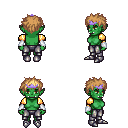
a pixel art fantasy rpg character, female body template, orc, green skin, gold arm armor, metal pants, light blonde bedhead hairstyle, purple tiara, white cloth bracers, metal boots, four views (front, back, left, right), 2x2 character sprite sheet, small pixel art, hard edges, no anti-aliasing